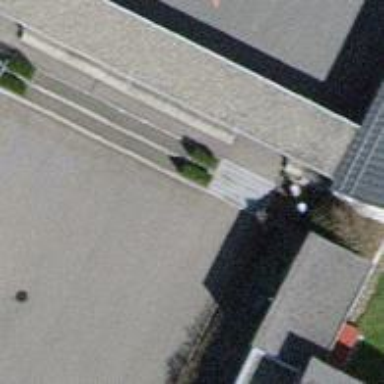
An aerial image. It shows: View of roof of building.